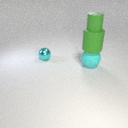
small cyan metal sphere to the left of large cyan rubber sphere